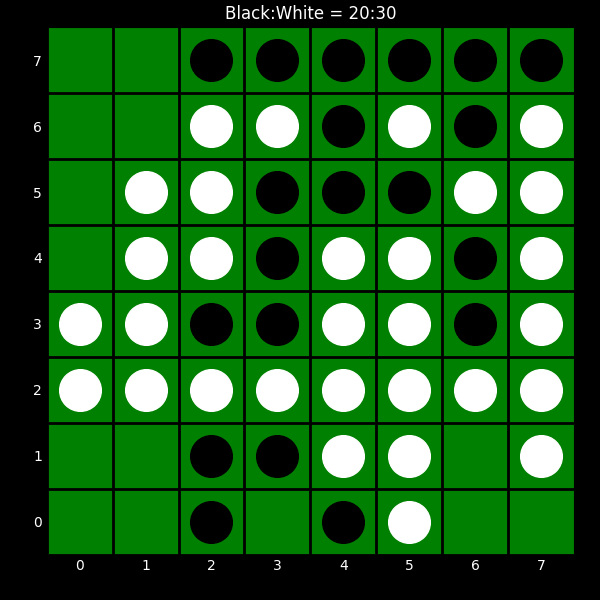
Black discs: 20
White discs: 30